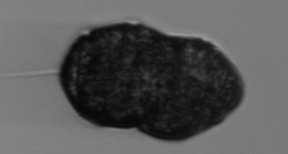
Label: Margalefidinium